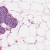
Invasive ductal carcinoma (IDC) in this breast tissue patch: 1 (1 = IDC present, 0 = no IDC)